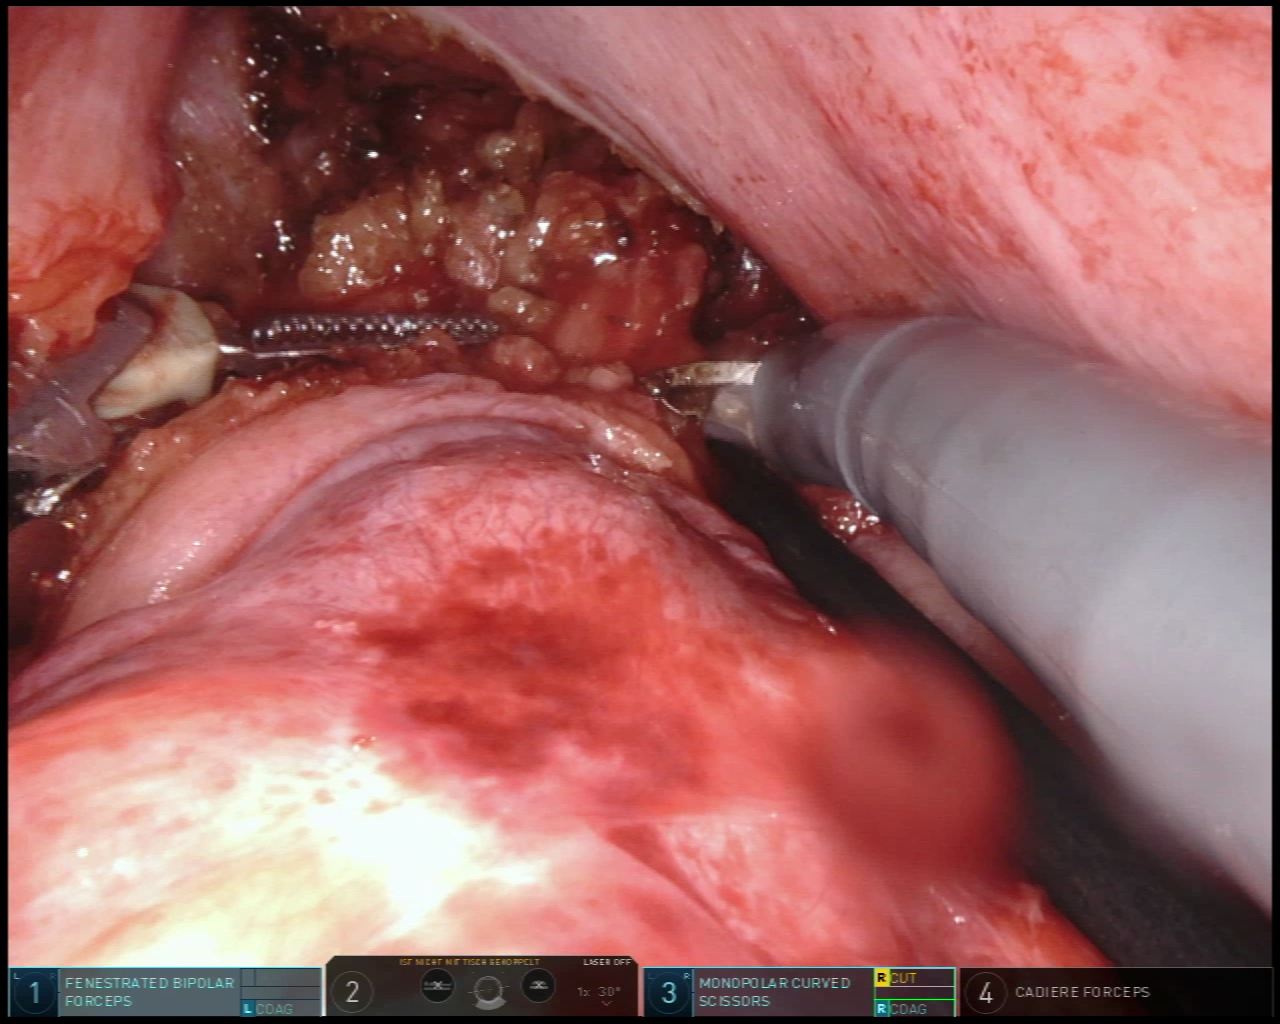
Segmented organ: vesicular_glands
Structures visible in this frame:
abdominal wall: no
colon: no
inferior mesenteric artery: no
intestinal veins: no
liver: no
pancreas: no
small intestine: no
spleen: no
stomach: no
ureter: no
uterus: no
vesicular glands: yes